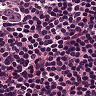
Metastatic tissue present: no